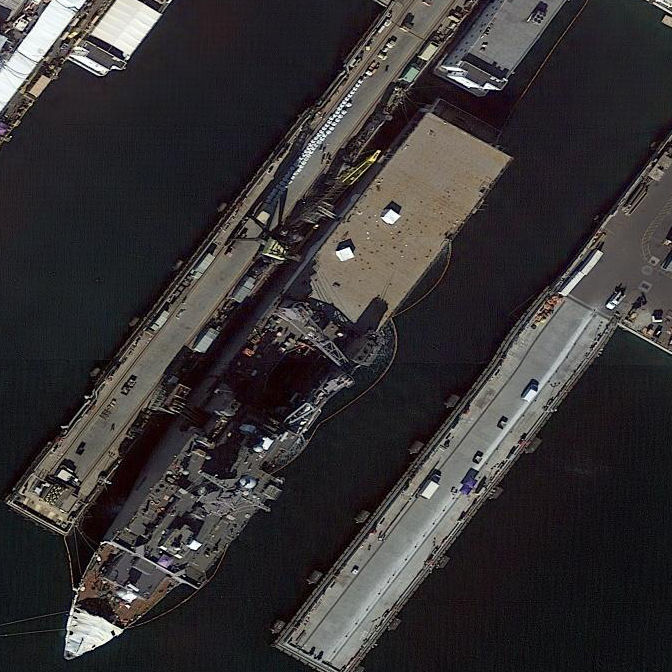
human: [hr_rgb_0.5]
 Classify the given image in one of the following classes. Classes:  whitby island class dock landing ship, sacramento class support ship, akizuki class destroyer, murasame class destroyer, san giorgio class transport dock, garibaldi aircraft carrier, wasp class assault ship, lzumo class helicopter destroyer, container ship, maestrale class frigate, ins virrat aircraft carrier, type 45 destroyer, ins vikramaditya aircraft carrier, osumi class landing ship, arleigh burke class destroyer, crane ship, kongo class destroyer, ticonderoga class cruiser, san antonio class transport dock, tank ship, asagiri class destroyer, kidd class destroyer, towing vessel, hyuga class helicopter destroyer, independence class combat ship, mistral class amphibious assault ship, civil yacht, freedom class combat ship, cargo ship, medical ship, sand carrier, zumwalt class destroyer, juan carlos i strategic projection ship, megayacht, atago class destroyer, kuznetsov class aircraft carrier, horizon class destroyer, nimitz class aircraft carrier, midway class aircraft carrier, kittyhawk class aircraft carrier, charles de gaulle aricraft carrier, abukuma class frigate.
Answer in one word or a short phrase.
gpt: Whitby Island class dock landing ship